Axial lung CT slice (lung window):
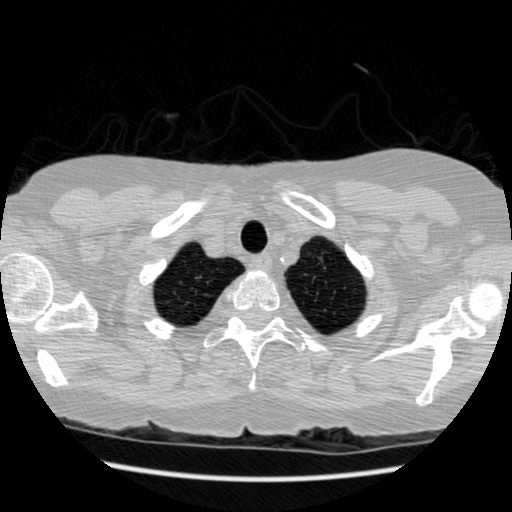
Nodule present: no